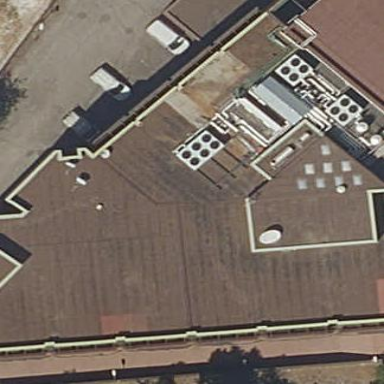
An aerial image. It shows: Office building.